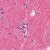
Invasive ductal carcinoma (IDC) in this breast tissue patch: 0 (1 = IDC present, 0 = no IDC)